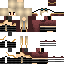
A female skeleton skin with pale skin, wearing blonde helmet dressed in a red robe top and brown pants, featuring a closed mouth.